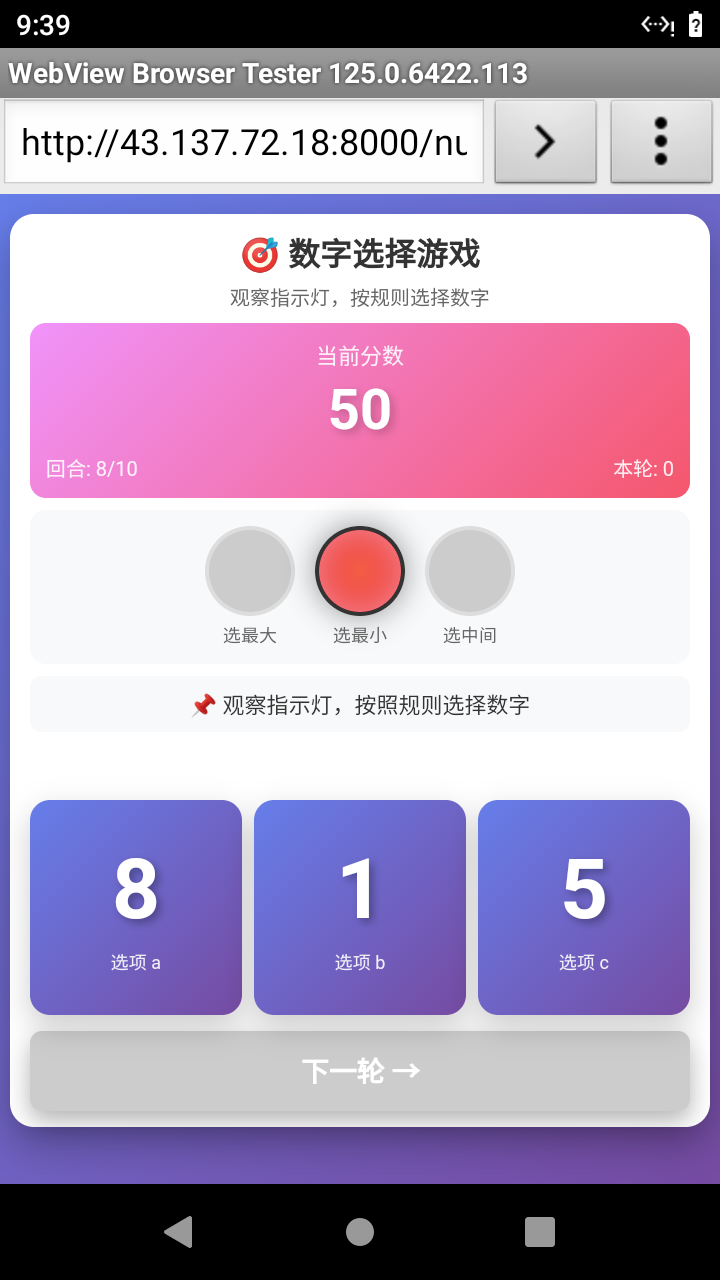

Select the correct number based on the traffic light color.
Answer: 1